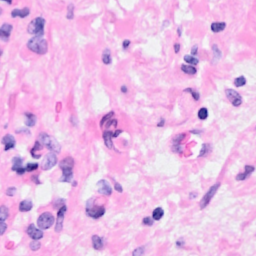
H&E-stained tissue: Breast